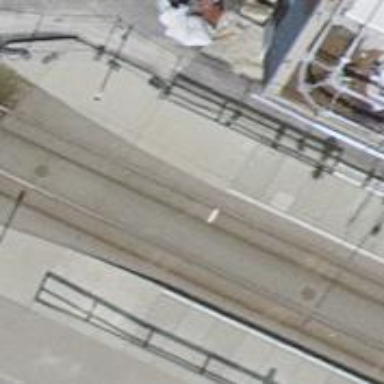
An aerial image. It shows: Tram stop with public transport stop position for trams.